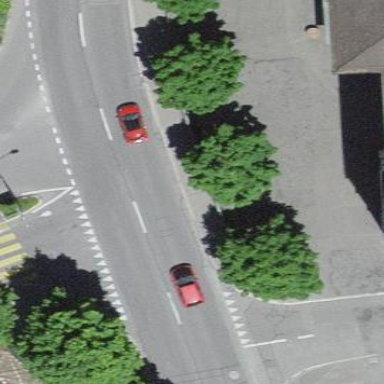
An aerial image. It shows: Secondary road leading to roundabout.